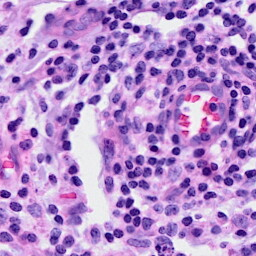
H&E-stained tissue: Breast